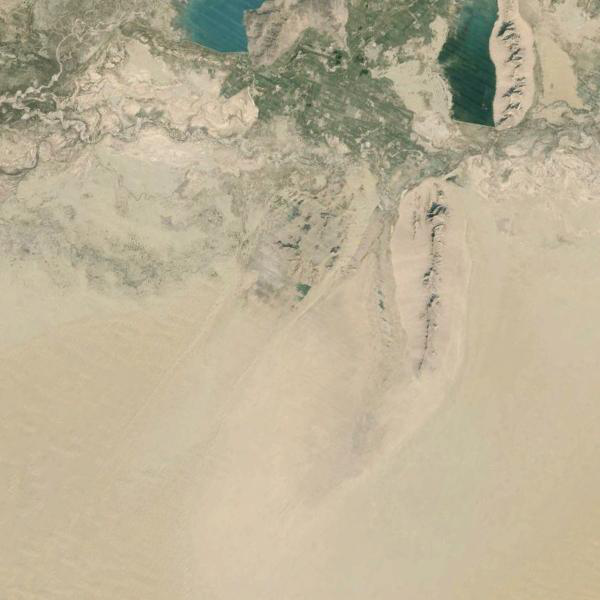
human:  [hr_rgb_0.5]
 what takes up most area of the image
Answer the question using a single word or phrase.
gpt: bare land